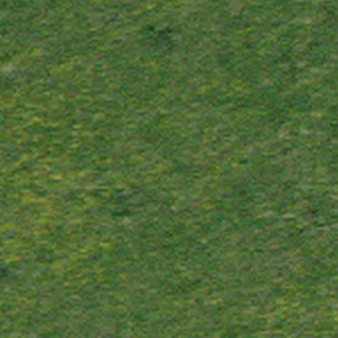
Label: other